Question: I'm trying to play with my webcam and OpenCV.
I follow this tuto : <URL>.
But the only result I have is one red border and I don't understand why. Could anyone help me to make it right and fix this ?
Here is my code :
'''
#include "mvt_detection.h"
Mvt_detection::Mvt_detection()
{
}
Mvt_detection::~Mvt_detection()
{
}
cv::Mat Mvt_detection::start(cv::Mat frame)
{
cv::Mat back;
cv::Mat fore;
cv::BackgroundSubtractorMOG2 bg(5,3,true) ;
cv::namedWindow("Background");
std::vector<std::vector<cv::Point> > contours;
bg.operator ()(frame,fore);
bg.getBackgroundImage(back);
cv::erode(fore,fore,cv::Mat());
cv::dilate(fore,fore,cv::Mat());
cv::findContours(fore,contours,CV_RETR_EXTERNAL,CV_CHAIN_APPROX_NONE);
cv::drawContours(frame,contours,-1,cv::Scalar(0,0,255),2);
return frame;
}
'''
Here is a screenshot of what our cam returns :

I tried on two other video from <URL> and there is the same issue.
Thanks for the help :).
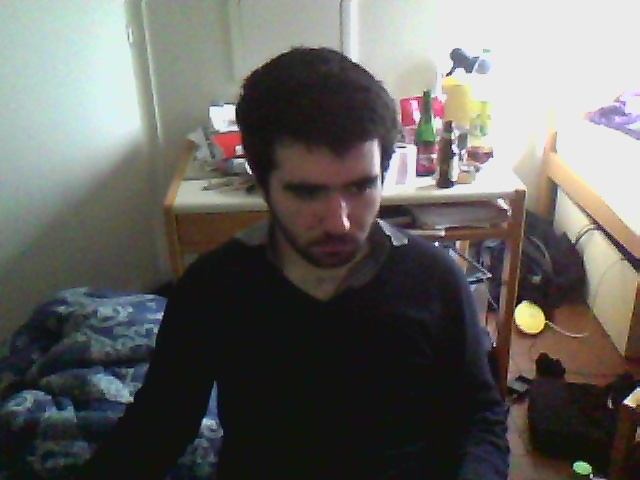
Answer: As @Lenjyco said, we fixe the problem.
@Micka had a good idea :
Firstly the BackgroundSubtractorMOG2 as to be instancied only ONCE.
We instantiate it in the constructor and play with the Hystory and Threashold:
'''
Mvt_detection::Mvt_detection()
{
bg = new cv::BackgroundSubtractorMOG2(10, 16, false);
}
'''
> 10 : the number of image the backgound look back to compare.16 : the threshold level (blur)
This way, we are now able to detect motion.
Thank you !